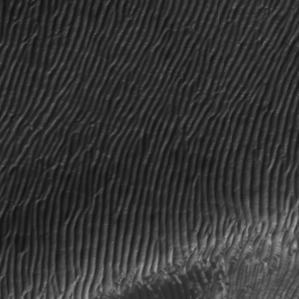
Label: frost